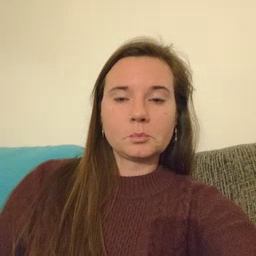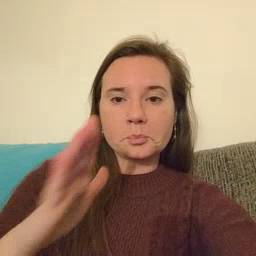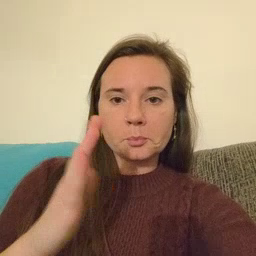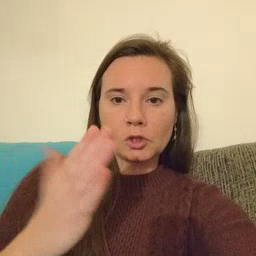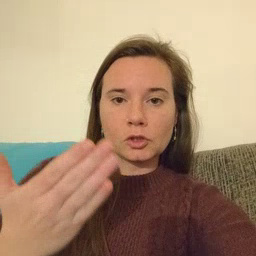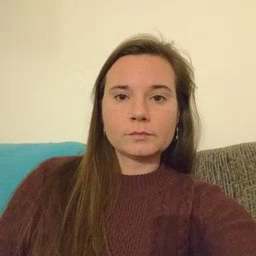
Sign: book